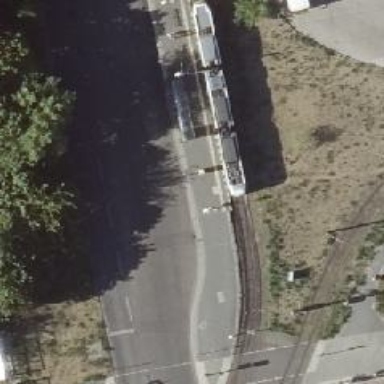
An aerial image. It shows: Tram stop.